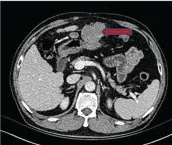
Imaging performance. (D-F) After 2 months of tislelizumab combined with epirubicin treatment, the CT showed a significantly smaller lesion shadow than before, and the efficacy evaluation was PR.
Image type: radiology (ct)